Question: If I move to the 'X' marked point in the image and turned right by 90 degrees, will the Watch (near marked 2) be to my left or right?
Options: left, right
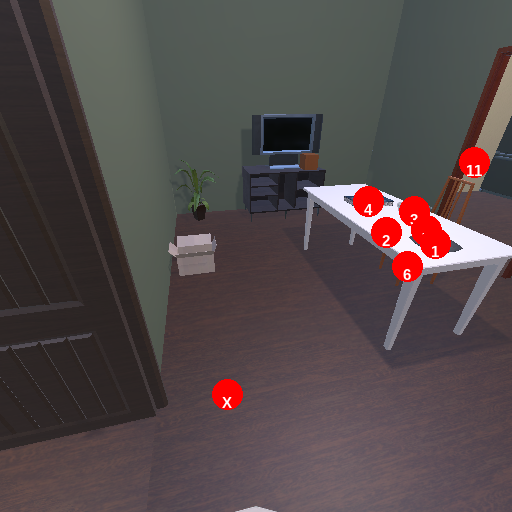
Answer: left